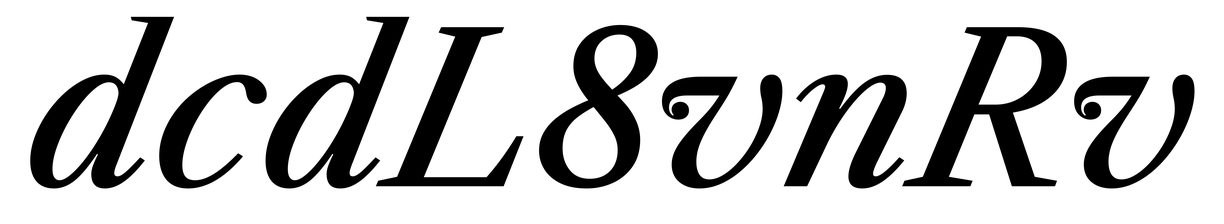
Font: LibreCaslonText-Italic_Medium_Italic